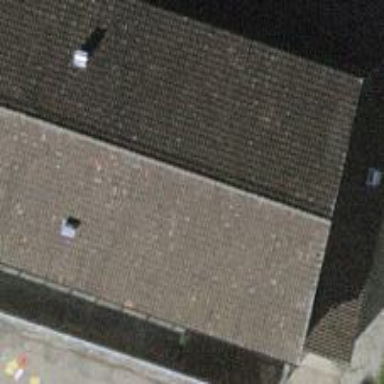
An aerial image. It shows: Kindergarten.